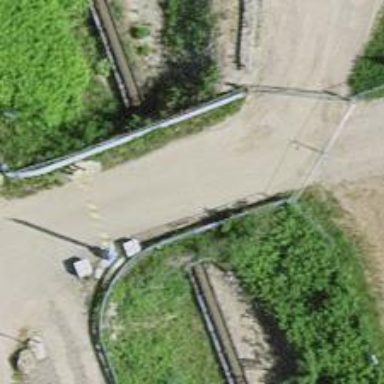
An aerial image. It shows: Lift gate barrier.